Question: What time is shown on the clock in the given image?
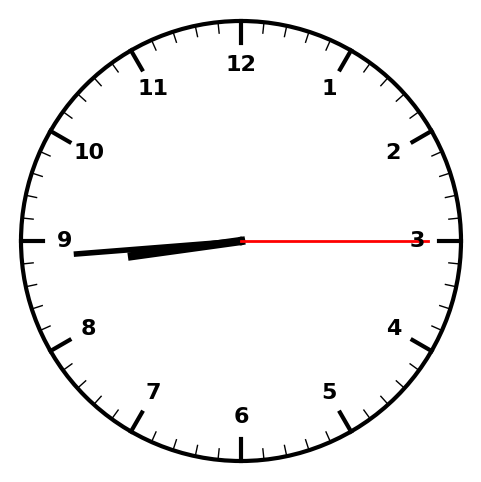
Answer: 08:44:15